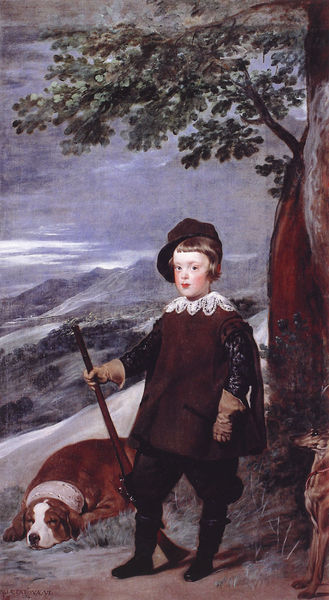
Titel: Prinz Baltasar Carlos als Jäger
Institution: Madrid, Museo del Prado
Schlagwörter: baum, blau, blätter, himmel, weiß, wolken, landschaft, mädchen, sand, braun, handschuhe, hut, kleid, schwarz, gras, hund, hunde, rot, schnee, kappe, mütze, kragen, portrait, ast, sträucher, pose, kind, wald, liegen, stab, berge, gebirge, winter, junge, knabe, stiefel, jagd, gewehr, jagdhund, windhund, eiche, flinte, spitzenkragen, wanderstab, wanderung, bernhardiner, bernhadiner, erpose